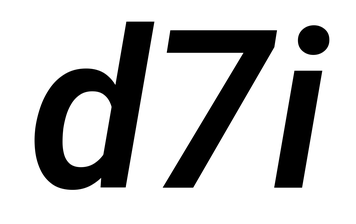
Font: Roboto-Italic_SemiBold_Italic